Question: I've encountered a problem while trying to list the users in the table using dataTable.
So far everything is working fine but when I enter more than 10 users, it still shows me 10 rows and can't view more than 10 rows. I've been trying to use the show by 10 25 50 100 entries but still can't work.
Here is the screen shot of the function that i've been trying to use:

---
This is the table that i use:
'''
$(document).ready(function() {
$('table.dataTable').dataTable();
} );
'''
This is my domain:
'''
class Pilot {
String fName
String lName
static constraints = {
}
}
'''
Here is the Controller:
'''
class PilotController {
static allowedMethods = [save: "POST", update: "POST", delete: "POST"]
def index() {
redirect(action: "list", params: params)
}
def list(Integer max) {
params.max = Math.min(max ?: 10, 100)
[pilotInstanceList: Pilot.list(params), pilotInstanceTotal: Pilot.count()]
}
def create() {
[pilotInstance: new Pilot(params)]
}
def save() {
def pilotInstance = new Pilot(params)
if (!pilotInstance.save(flush: true)) {
render(view: "create", model: [pilotInstance: pilotInstance])
return
}
flash.message = message(code: 'default.created.message', args: [message(code: 'pilot.label', default: 'Pilot'), pilotInstance.id])
redirect(action: "show", id: pilotInstance.id)
}
def show(Long id) {
def pilotInstance = Pilot.get(id)
if (!pilotInstance) {
flash.message = message(code: 'default.not.found.message', args: [message(code: 'pilot.label', default: 'Pilot'), id])
redirect(action: "list")
return
}
[pilotInstance: pilotInstance]
}
def edit(Long id) {
def pilotInstance = Pilot.get(id)
if (!pilotInstance) {
flash.message = message(code: 'default.not.found.message', args: [message(code: 'pilot.label', default: 'Pilot'), id])
redirect(action: "list")
return
}
[pilotInstance: pilotInstance]
}
def update(Long id, Long version) {
def pilotInstance = Pilot.get(id)
if (!pilotInstance) {
flash.message = message(code: 'default.not.found.message', args: [message(code: 'pilot.label', default: 'Pilot'), id])
redirect(action: "list")
return
}
if (version != null) {
if (pilotInstance.version > version) {
pilotInstance.errors.rejectValue("version", "default.optimistic.locking.failure",
[message(code: 'pilot.label', default: 'Pilot')] as Object[],
"Another user has updated this Pilot while you were editing")
render(view: "edit", model: [pilotInstance: pilotInstance])
return
}
}
pilotInstance.properties = params
if (!pilotInstance.save(flush: true)) {
render(view: "edit", model: [pilotInstance: pilotInstance])
return
}
flash.message = message(code: 'default.updated.message', args: [message(code: 'pilot.label', default: 'Pilot'), pilotInstance.id])
redirect(action: "show", id: pilotInstance.id)
}
def delete(Long id) {
def pilotInstance = Pilot.get(id)
if (!pilotInstance) {
flash.message = message(code: 'default.not.found.message', args: [message(code: 'pilot.label', default: 'Pilot'), id])
redirect(action: "list")
return
}
try {
pilotInstance.delete(flush: true)
flash.message = message(code: 'default.deleted.message', args: [message(code: 'pilot.label', default: 'Pilot'), id])
redirect(action: "list")
}
catch (DataIntegrityViolationException e) {
flash.message = message(code: 'default.not.deleted.message', args: [message(code: 'pilot.label', default: 'Pilot'), id])
redirect(action: "show", id: id)
}
}
}
'''
And here is the list View:
'''
<!DOCTYPE html>
<html>
<head>
<meta name="layout" content="bstheme">
<g:set var="entityName" value="${message(code: 'pilot.label', default: 'Pilot')}" />
<title><g:message code="default.list.label" args="[entityName]" /></title>
</head>
<body>
<div class="col-md-12">
<div class="panel panel-custom">
<!--<a href="#list-pilot" class="skip" tabindex="-1"><g:message code="default.link.skip.label" default="Skip to content&hellip;"/></a>-->
<div class="panel-heading">
<g:message code="default.list.label" args="[entityName]" />
<div class="panel-options">
<a class="home" href="${createLink(uri: '/')}"><i class="glyphicon glyphicon-home"></i></a>
<g:link class="create" action="create"><i class="glyphicon glyphicon-plus"></i></g:link>
</div>
</div>
<div class="panel-body">
<div id="list-pilot" class="content scaffold-list" role="main">
<!--<h1><g:message code="default.list.label" args="[entityName]" /></h1>-->
<g:if test="${flash.message}">
<div class="message" role="status">${flash.message}</div>
</g:if>
<table class="dataTable table table-striped table-hover table-responsive">
<thead>
<tr>
<g:sortableColumn property="fName" title="${message(code: 'pilot.fName.label', default: 'First Name')}" />
<g:sortableColumn property="lName" title="${message(code: 'pilot.lName.label', default: 'Last Name')}" />
</tr>
</thead>
<tbody>
<g:each in="${pilotInstanceList}" status="i" var="pilotInstance">
<tr class="${(i % 2) == 0 ? 'even' : 'odd'}">
<td><g:link action="show" id="${pilotInstance.id}">${fieldValue(bean: pilotInstance, field: "fName")}</g:link></td>
<td>${fieldValue(bean: pilotInstance, field: "lName")}</td>
</tr>
</g:each>
</tbody>
</table>
<%-- <div class="pagination">
<g:paginate total="${pilotInstanceTotal}" />
</div> --%>
</div>
</div>
</div>
</div>
</body>
</html>
'''
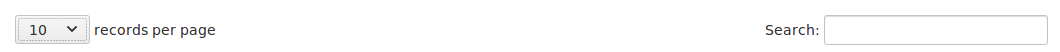
Answer: Found the solution to this problem,
'''
def list(Integer max) {
params.max = Math.min(max ?: 10, 100)
[pilotInstanceList: Pilot.list(params), pilotInstanceTotal: Pilot.count()]
}
'''
All you need to do is remove:
'Math.min(max ?: 10, 100)' in the controller,
So your code should look like this
'''
def list(Integer max) {
params.max
[pilotInstanceList: Pilot.list(params), pilotInstanceTotal: Pilot.count()]
}
'''
Hope this helps you in future if any of you are facing the same problem.
Kam rabwa